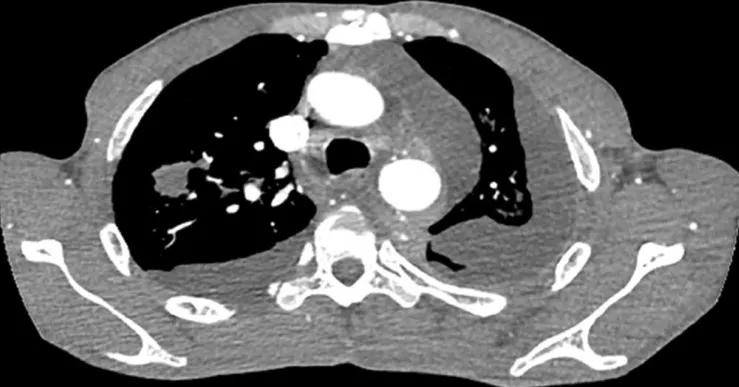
(a) Computed tomography scan of the chest with contrast showing bilateral effusion with pleural infiltration, right upper lobe involvement, soft tissue lesion in the posterior mediastinum.
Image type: radiology (ct)